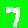
Digit: 7